【题型】选择题　【知识点】立体几何　【难度】easy
已知圆锥的母线长为$4$，过该圆锥顶点的平面截此圆锥所得截面面积的最大值为$8$，则该圆锥底面半径的取值集合为（）

A. $\{2\sqrt{2}\}$
B. $\left(0,2\sqrt{2}\right]$
C. $\left(0,4\right)$
D. $\left[2\sqrt{2},4\right)$
【解答】
【答案】D
【分析】依据题意作出圆锥的轴截面，再分析其轴截面三角形的顶角是否大于等于$90^\circ$，结合三角函数即可得解.
【详解】

如图，$\triangle ABC$ 是圆锥的轴截面，设圆锥的底面圆半径为 $r$.

若 $\angle BAC < 90^\circ$，所得截面面积最大值为 $S_{\triangle ABC}$，则 $S_{\triangle ABC} = \dfrac{1}{2}AB \cdot AC \cdot \sin\angle BAC < \dfrac{1}{2}AB \cdot AC = 8$，故不符合题意；

若 $\angle BAC \geq 90^\circ$，此时所得截面面积的最大值为 $S_{\triangle ABC} = \dfrac{1}{2} \times 4 \times 4 \times \sin90^\circ = 8$，符合题意，

此时有 $\sin\angle OAB = \dfrac{r}{4} \geq \sin45^\circ$，解得 $r \geq 2\sqrt{2}$，又 $r < 4$，则 $r \in [2\sqrt{2}, 4)$.

故选：D.
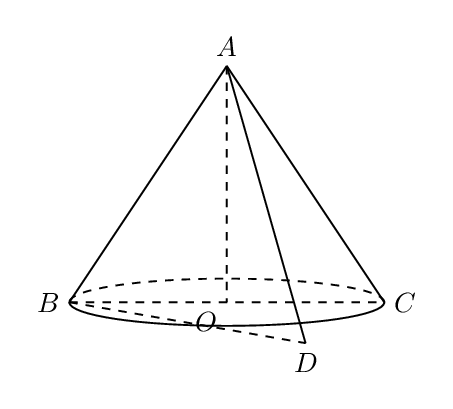